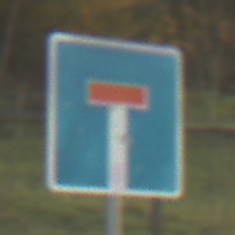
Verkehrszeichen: Sackgasse
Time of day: SunriseSunset
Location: Outdoor (Nature)
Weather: PartlyCloudy
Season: NotSpecified
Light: Natural